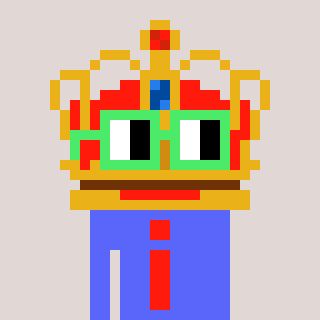
a pixel art character with square light green glasses, a crown-shaped head and a purple-colored body on a warm background